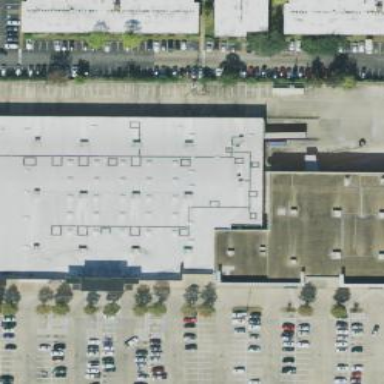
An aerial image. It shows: Retail building.